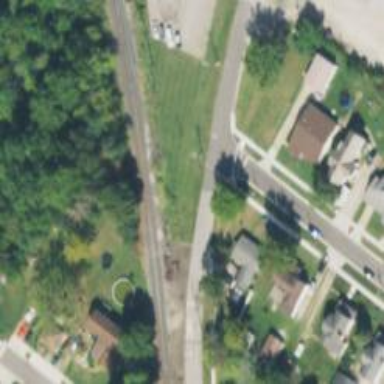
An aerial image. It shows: Abandoned railway spur.